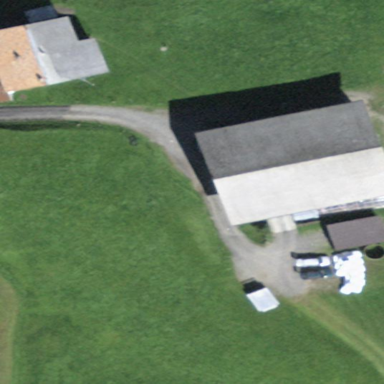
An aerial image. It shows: Farm with farmyard.